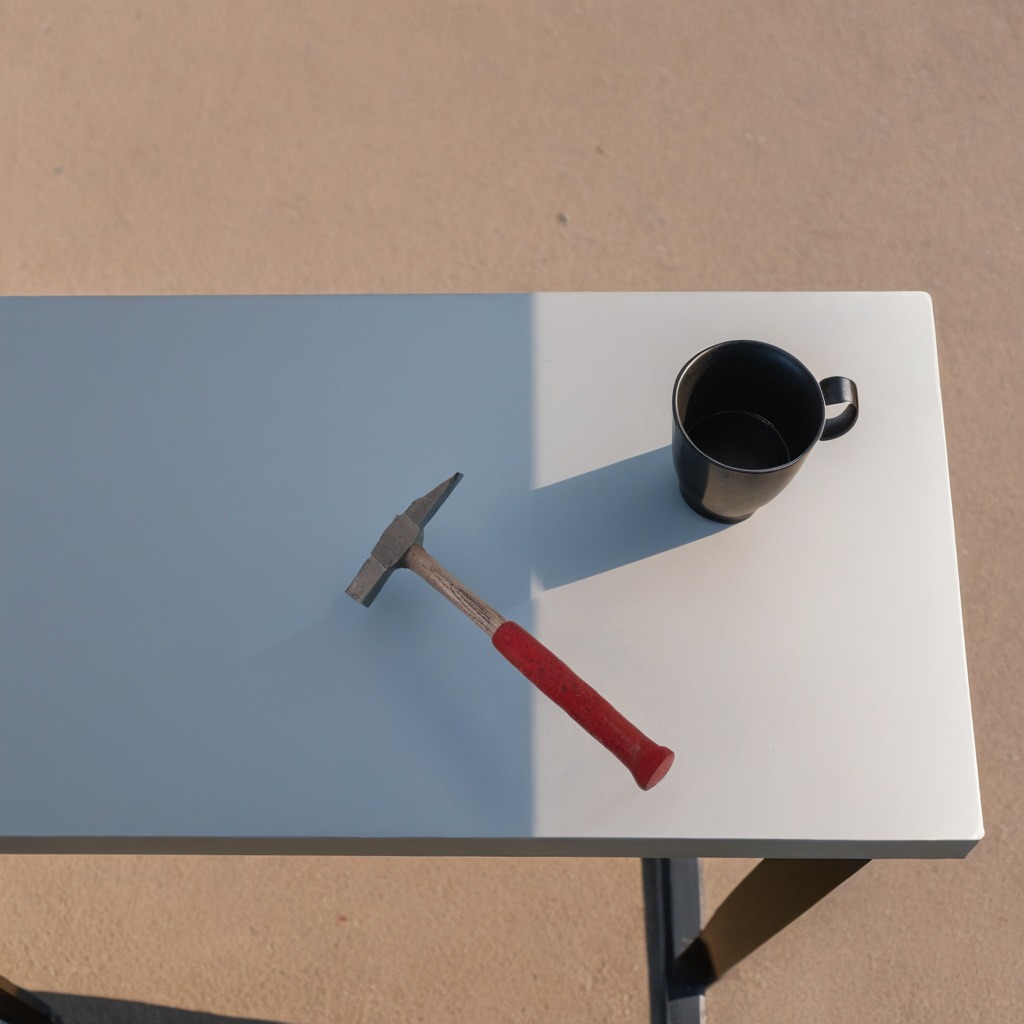
A hammer lying on the table.